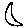
Label: moon